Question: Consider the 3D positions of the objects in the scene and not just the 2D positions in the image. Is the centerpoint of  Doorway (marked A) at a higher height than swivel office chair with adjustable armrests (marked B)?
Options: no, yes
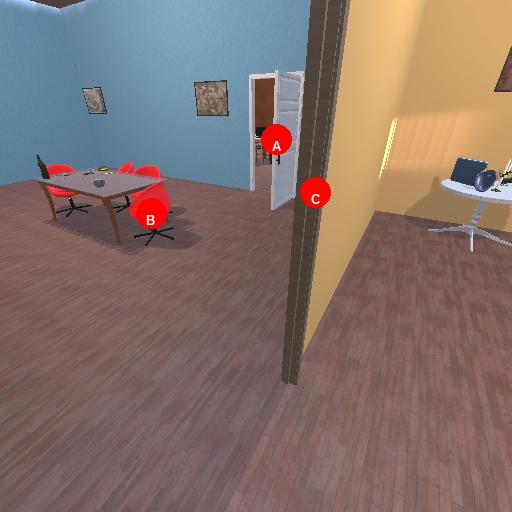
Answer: no